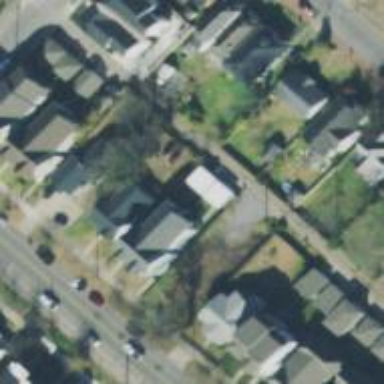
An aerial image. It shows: Alleyway designated as service road.